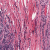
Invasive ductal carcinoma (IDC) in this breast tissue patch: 0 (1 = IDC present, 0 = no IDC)